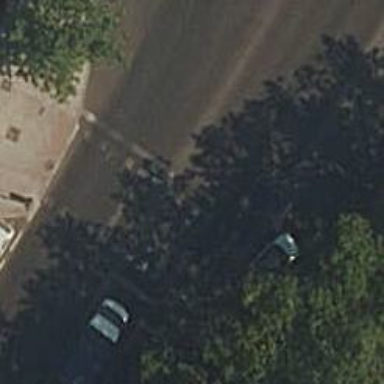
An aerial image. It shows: Road with traffic signals at crossing.